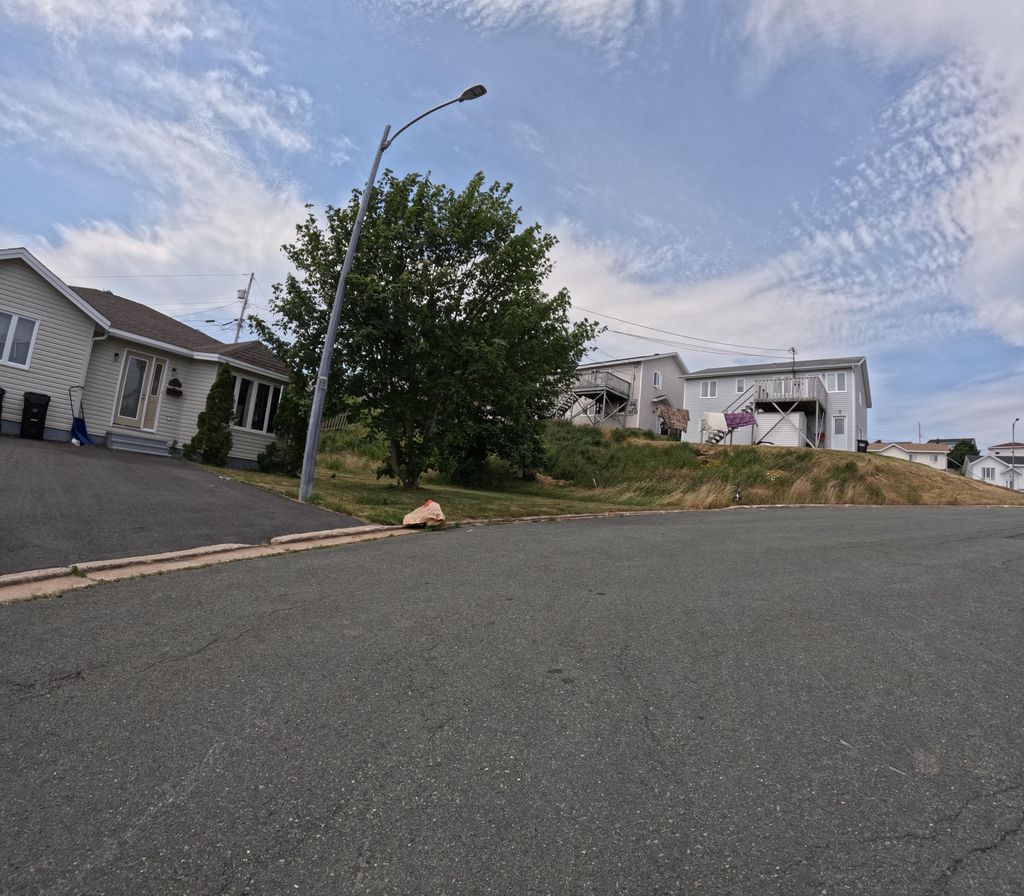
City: st_johns